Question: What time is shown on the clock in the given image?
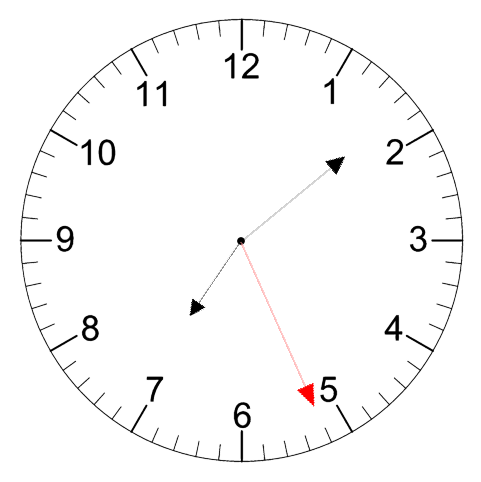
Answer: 07:08:26